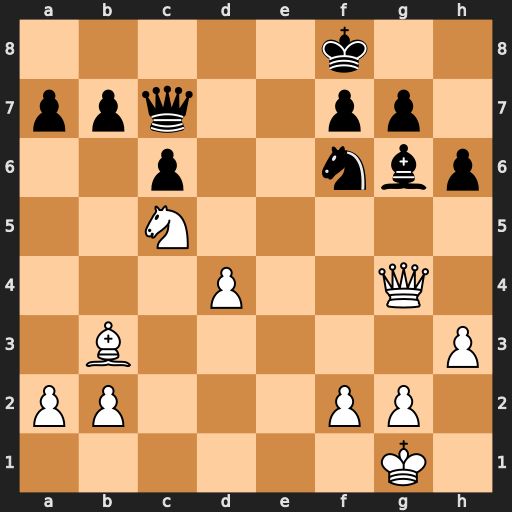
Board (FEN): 5k2/ppq2pp1/2p2nbp/2N5/3P2Q1/1B5P/PP3PP1/6K1
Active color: w
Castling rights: -
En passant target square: -
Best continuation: Qxg6 fxg6 Ne6+ Ke7 Nxc7